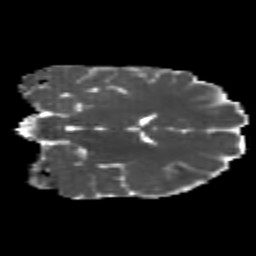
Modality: MD
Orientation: coronal
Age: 24
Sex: female
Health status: healthy
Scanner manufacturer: philips
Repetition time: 7.384 s
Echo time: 0.08599 s